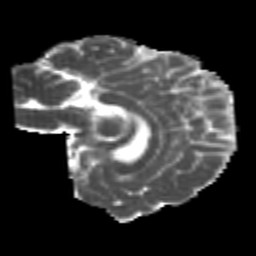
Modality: MD
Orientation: sagittal
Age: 22
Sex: female
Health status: healthy
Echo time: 0.074 s